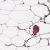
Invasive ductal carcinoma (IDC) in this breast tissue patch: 0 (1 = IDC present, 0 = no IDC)